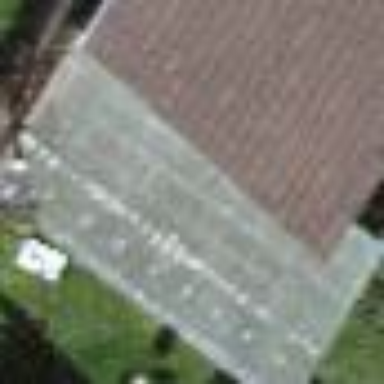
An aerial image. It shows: View of roof of building.